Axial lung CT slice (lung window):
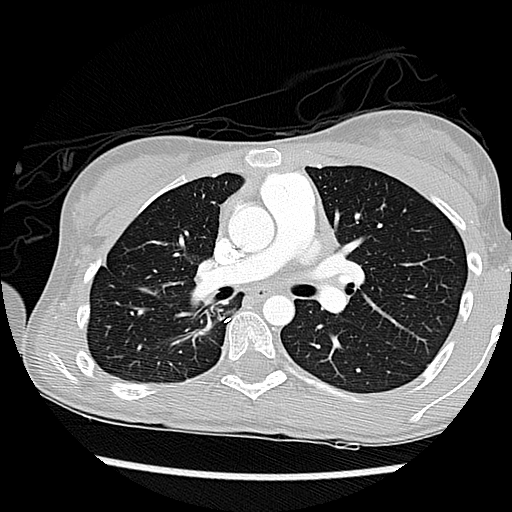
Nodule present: no